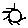
Label: sun